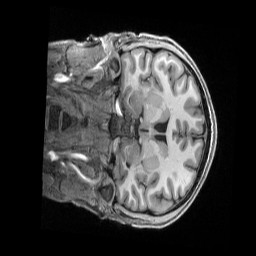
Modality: T1w
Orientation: coronal
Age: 26
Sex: male
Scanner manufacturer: siemens
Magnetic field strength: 3 T
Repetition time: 2.5 s
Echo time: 0.00296 s